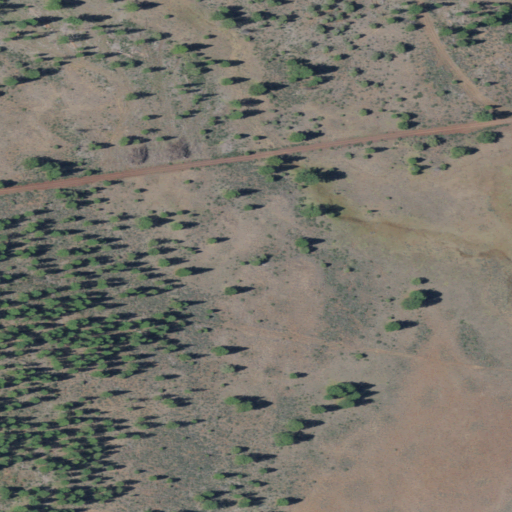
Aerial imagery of plain(s) in Oregon named Summit Prairie containing shrub, evergreen forest, woody wetlands, and grassland